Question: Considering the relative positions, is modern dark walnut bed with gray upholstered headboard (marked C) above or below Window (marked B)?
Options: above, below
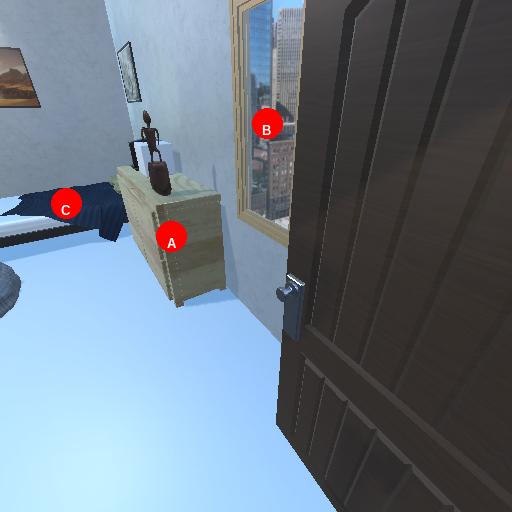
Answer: above